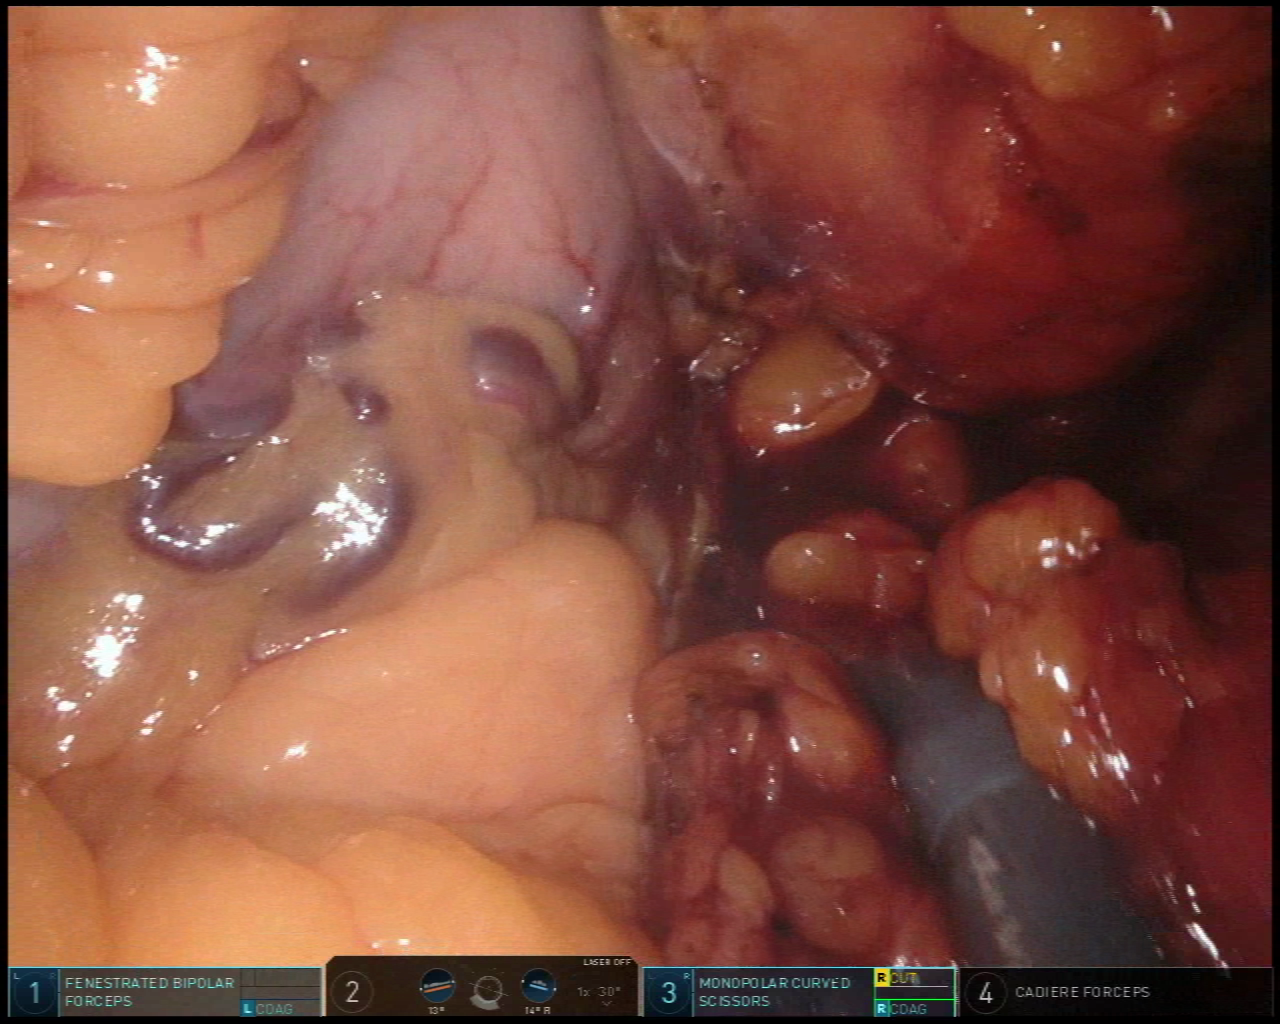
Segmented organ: stomach
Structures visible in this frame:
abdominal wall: no
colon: no
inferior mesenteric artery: no
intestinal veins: no
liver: no
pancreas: no
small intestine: no
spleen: no
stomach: yes
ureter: no
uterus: no
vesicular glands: no